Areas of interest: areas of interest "Beijing Municipal Transportation Safety Committee Office"
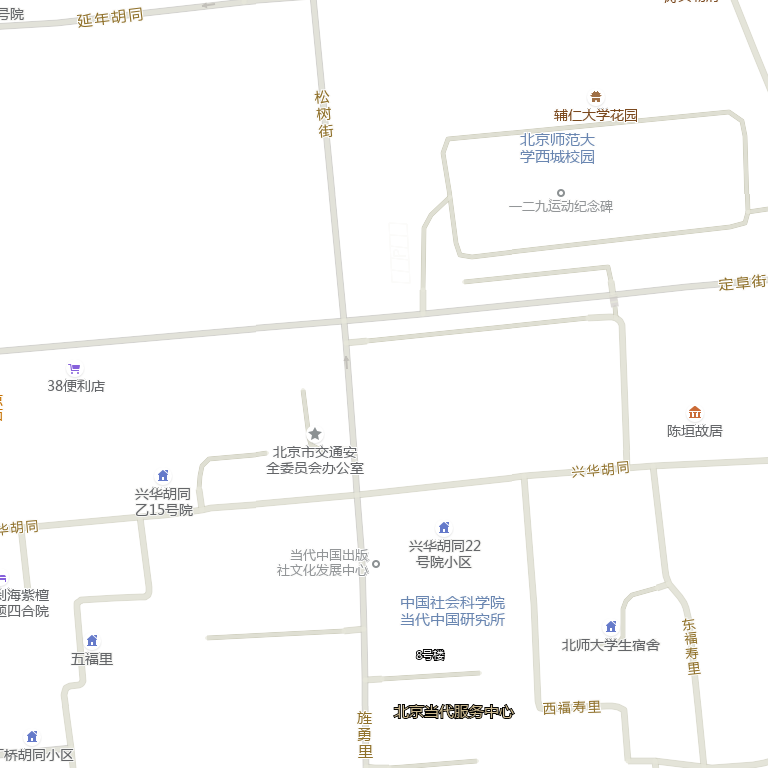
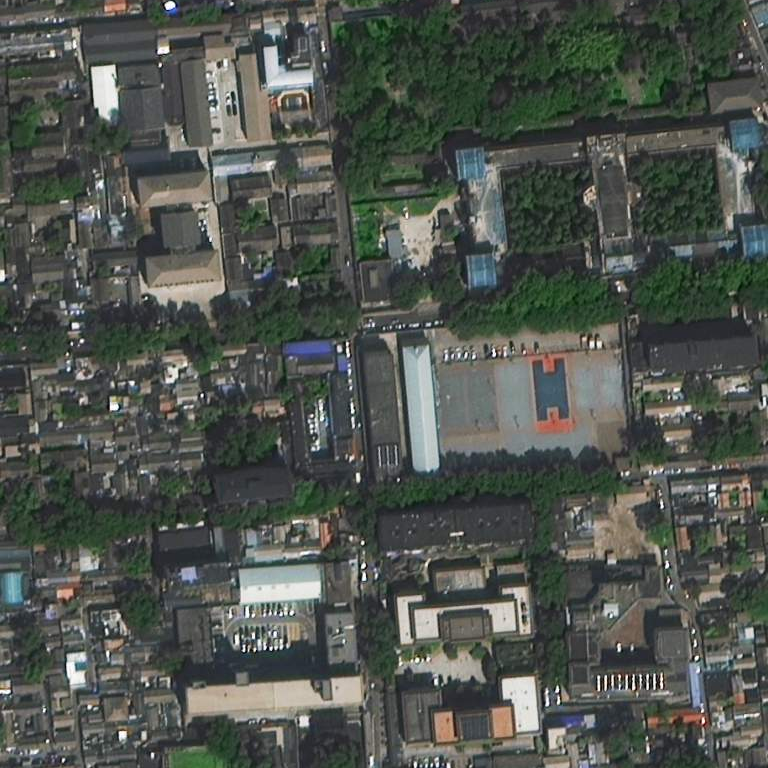